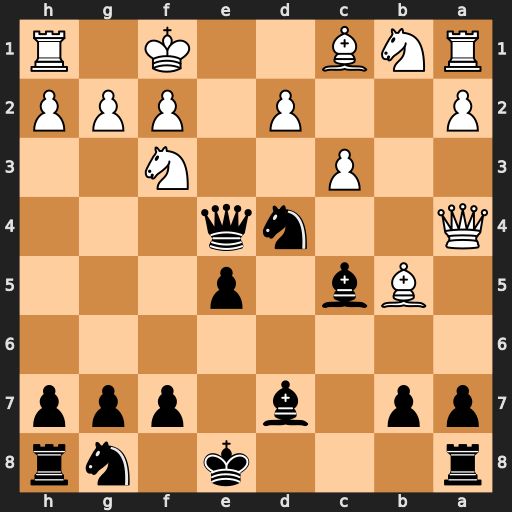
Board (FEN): r3k1nr/pp1b1ppp/8/1Bb1p3/Q2nq3/2P2N2/P2P1PPP/RNB2K1R
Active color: b
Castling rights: kq
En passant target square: -
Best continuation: Bxb5+ Qxb5+ Nxb5